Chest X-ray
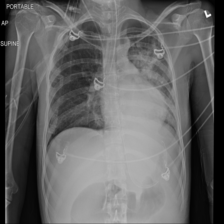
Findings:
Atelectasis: negative
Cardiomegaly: negative
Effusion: negative
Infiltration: negative
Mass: negative
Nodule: negative
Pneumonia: negative
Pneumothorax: negative
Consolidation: negative
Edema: negative
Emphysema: negative
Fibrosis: negative
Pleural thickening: negative
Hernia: negative